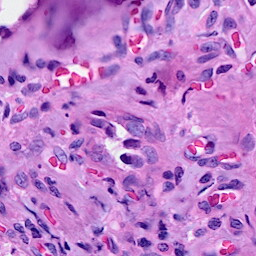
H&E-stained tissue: Breast